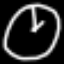
Label: clock